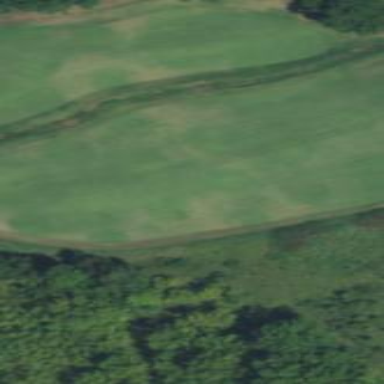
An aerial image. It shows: Water hazard on golf course.